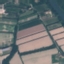
Land use / land cover: PermanentCrop